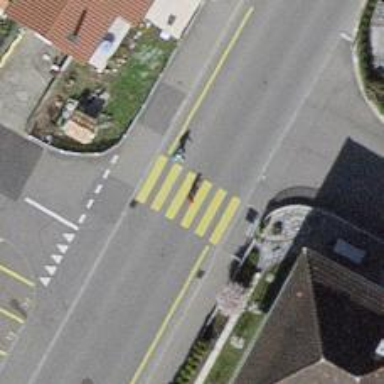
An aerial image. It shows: Uncontrolled zebra crossing with yellow markings.